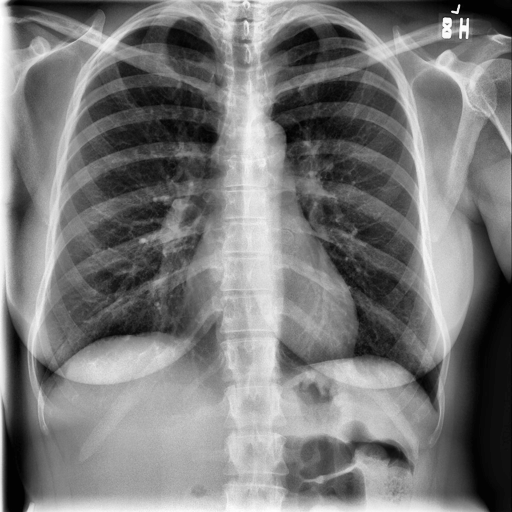
Finding: NORMAL